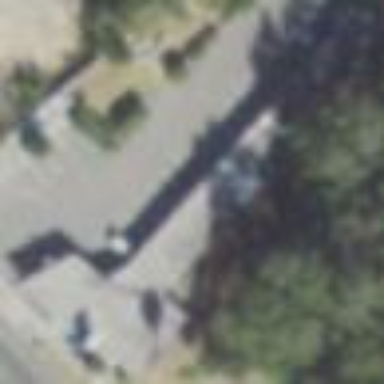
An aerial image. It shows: Motel building.